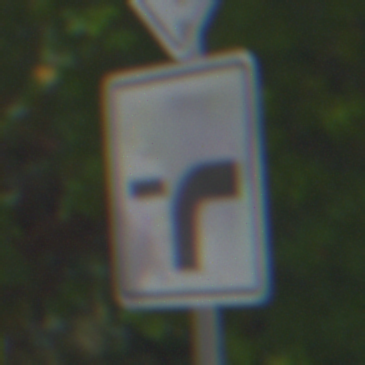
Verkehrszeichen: VerlaufVorfahrtsstrasse9
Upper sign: Vorfahrtsstrasse
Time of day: MorningAfternoon
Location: Outdoor (Urban)
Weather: Overcast
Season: NotSpecified
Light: Natural